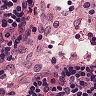
Metastatic tissue present: no